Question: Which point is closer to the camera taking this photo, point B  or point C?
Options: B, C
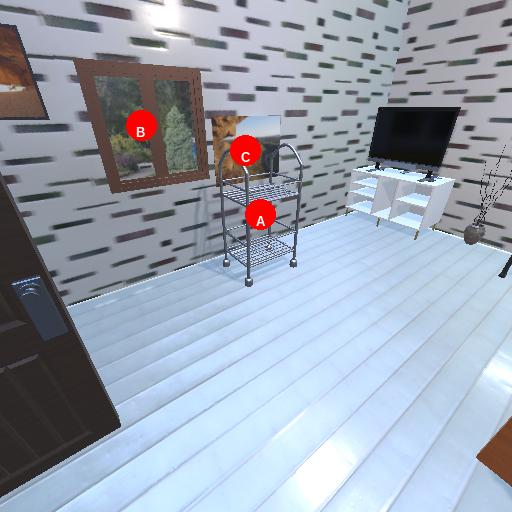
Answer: B